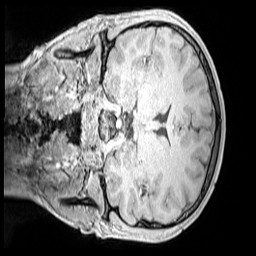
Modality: MP2RAGE
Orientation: coronal
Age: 12
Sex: male
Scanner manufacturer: siemens
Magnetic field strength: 3 T
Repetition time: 4 s
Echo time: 0.00299 s